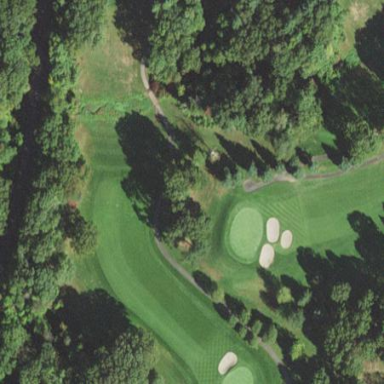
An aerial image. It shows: Golf fairway surrounded by grass.